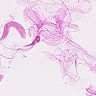
Metastatic tissue present: no